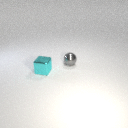
small gray metal sphere behind small cyan metal cube